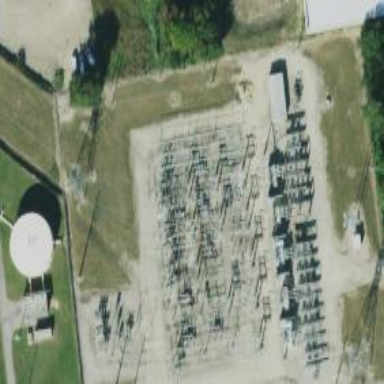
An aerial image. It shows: Switch used for power control.